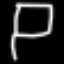
Label: chair